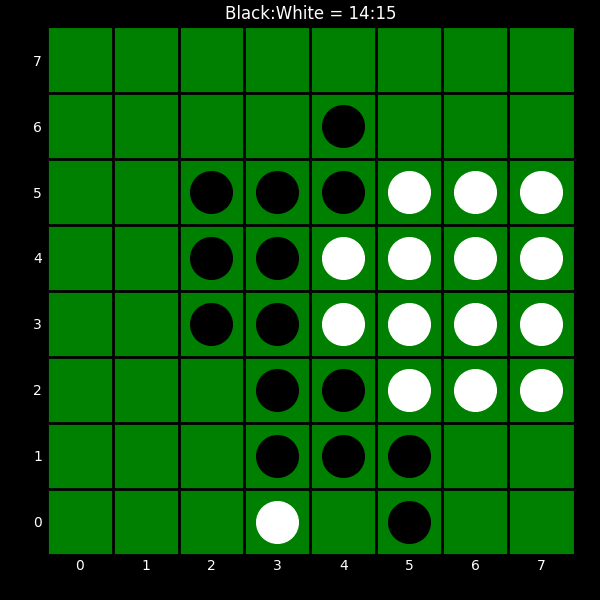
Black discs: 14
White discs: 15